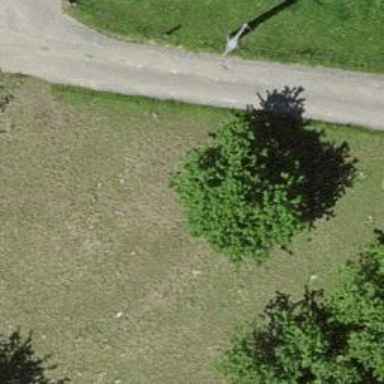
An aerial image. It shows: Utility pole in the area.